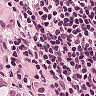
Metastatic tissue present: yes